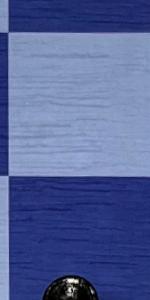
Label: Empty